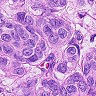
Metastatic tissue present: yes